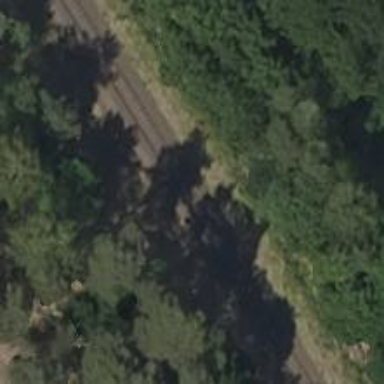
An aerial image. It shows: Railway milestone.